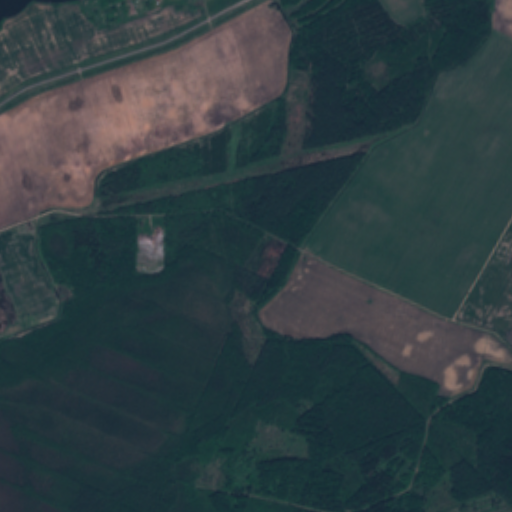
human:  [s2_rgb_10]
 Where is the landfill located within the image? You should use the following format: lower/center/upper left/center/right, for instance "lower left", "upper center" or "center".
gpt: The landfill is located in the center left of the image.
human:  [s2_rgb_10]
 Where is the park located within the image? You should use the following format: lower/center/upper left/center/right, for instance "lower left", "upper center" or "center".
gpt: There is no park in the image.